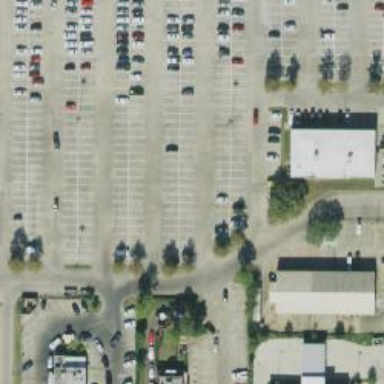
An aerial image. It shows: Parking space is available.